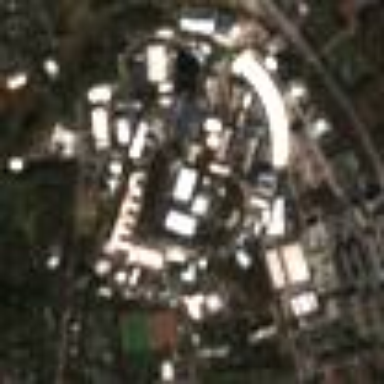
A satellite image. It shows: Industrial area hosting research institute.